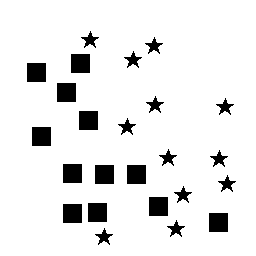
Squares: 12
Triangles: 0
Stars: 12
Total shapes: 24